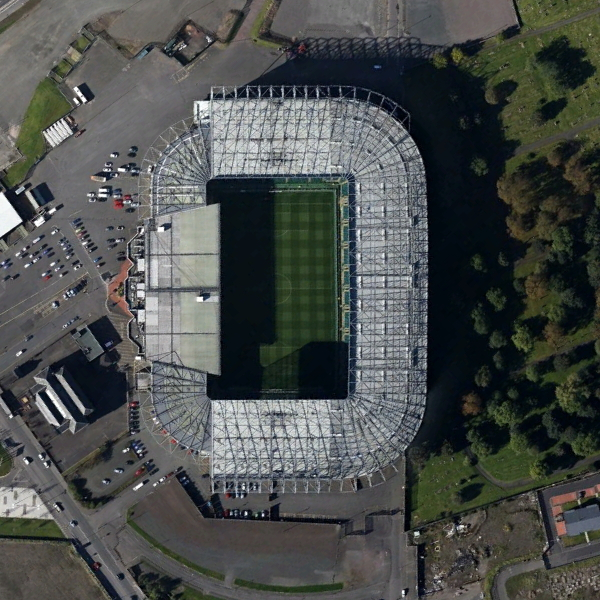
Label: Stadium